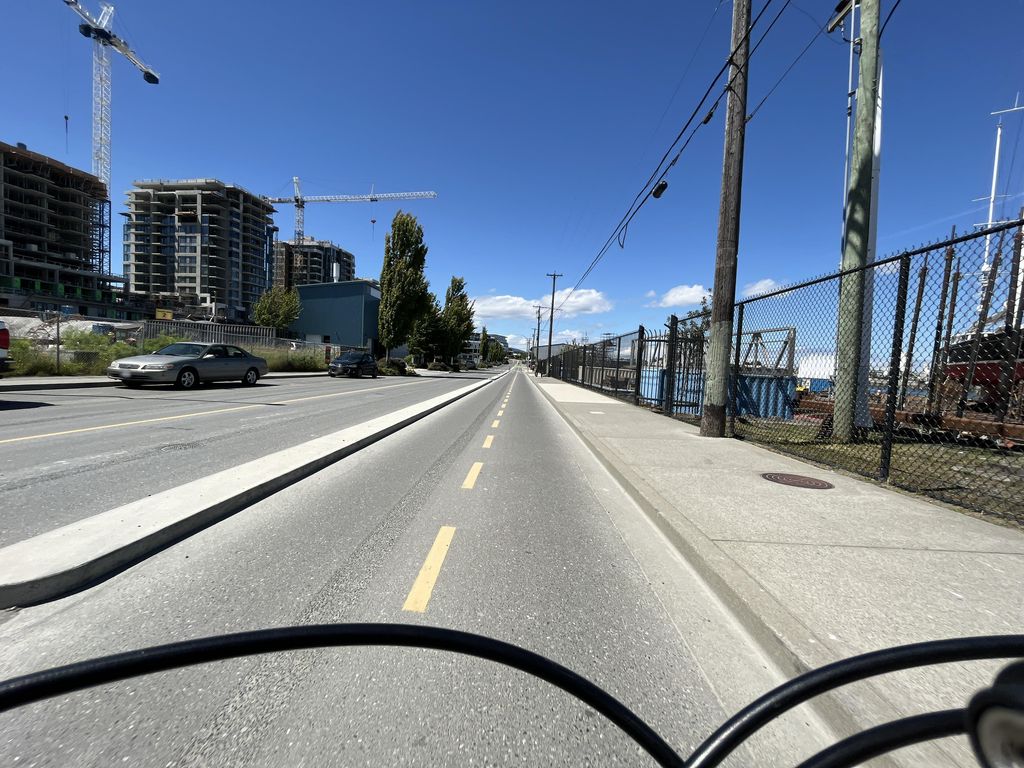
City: victoria